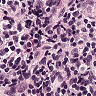
Metastatic tissue present: no